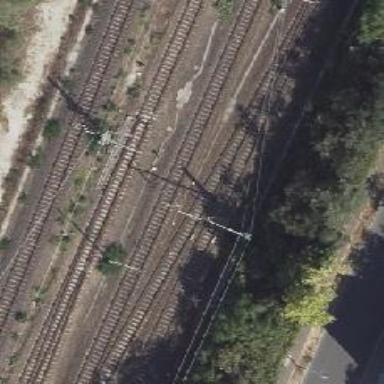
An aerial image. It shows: Railway switch with the turnout on the left side.